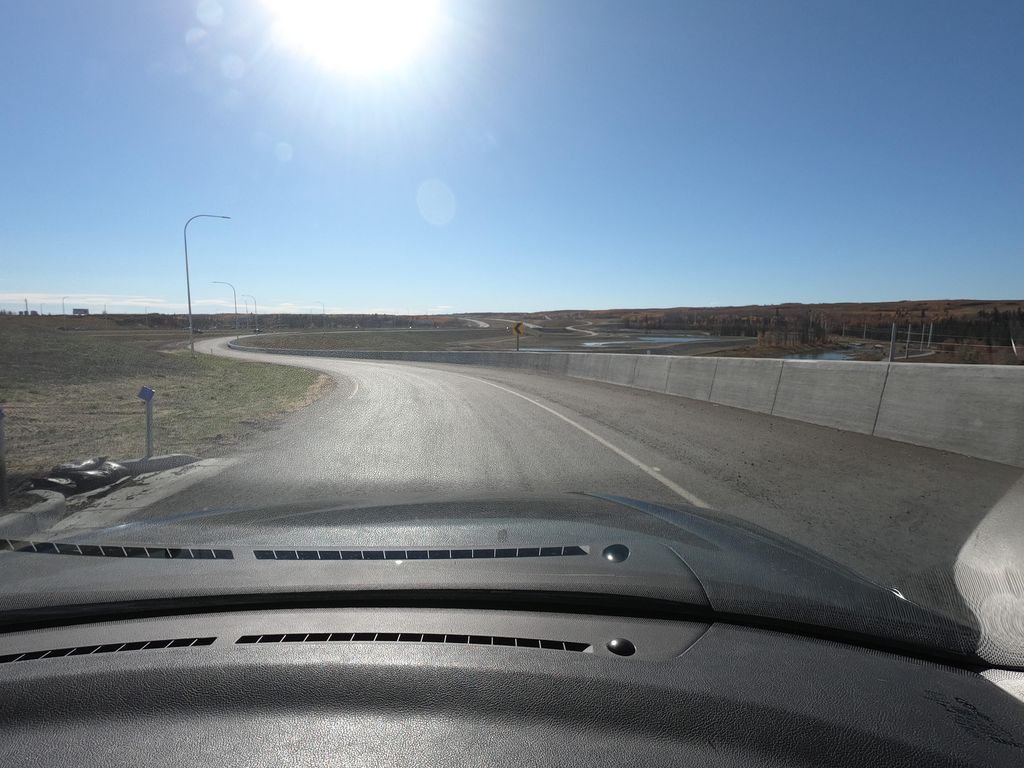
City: calgary